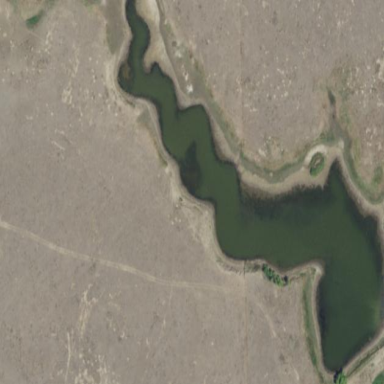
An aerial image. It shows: Reservoir.